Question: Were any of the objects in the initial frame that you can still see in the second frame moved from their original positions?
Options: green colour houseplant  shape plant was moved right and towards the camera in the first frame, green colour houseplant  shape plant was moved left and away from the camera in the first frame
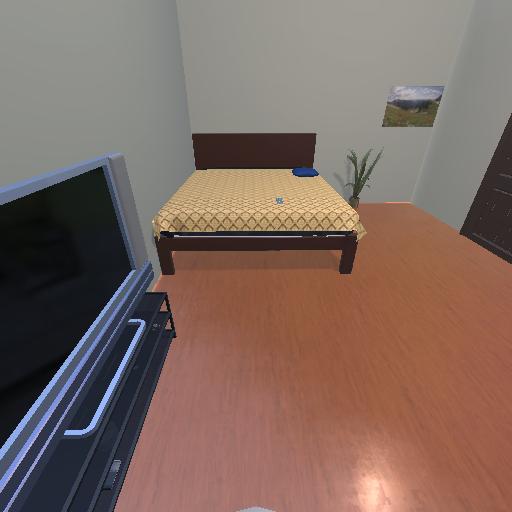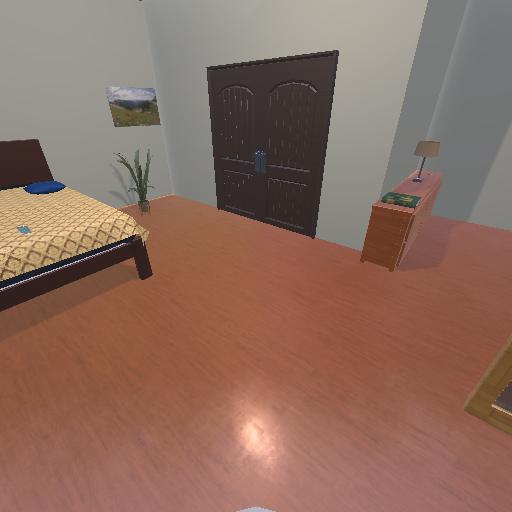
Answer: green colour houseplant  shape plant was moved right and towards the camera in the first frame